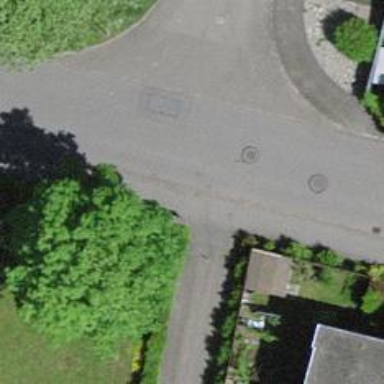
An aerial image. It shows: Bollard barrier.